Field crop: maize
Growth stage: 2
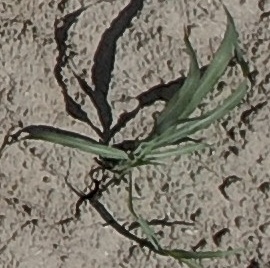
Species: sorghum